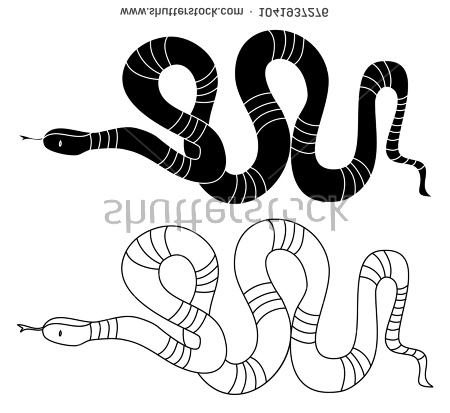
Label: king snake, kingsnake